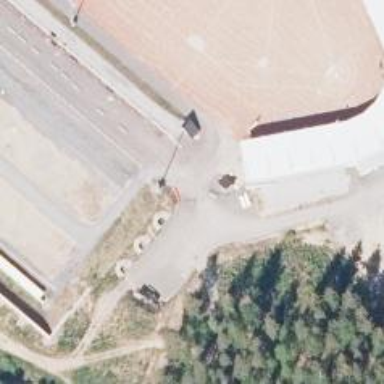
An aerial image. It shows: Intermediate Nordic path with classic and skating grooming on asphalt surface.